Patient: sex F, age 57
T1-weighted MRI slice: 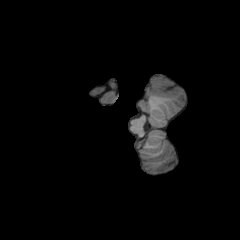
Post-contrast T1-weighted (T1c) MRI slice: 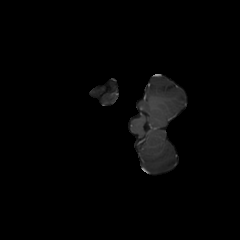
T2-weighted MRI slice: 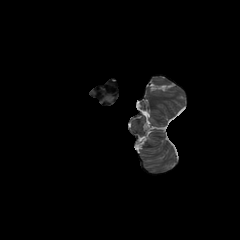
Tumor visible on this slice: no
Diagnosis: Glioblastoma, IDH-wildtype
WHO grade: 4